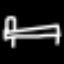
Label: bed